八年级 · 度量几何学
所示, 图中的 $\angle 1=$

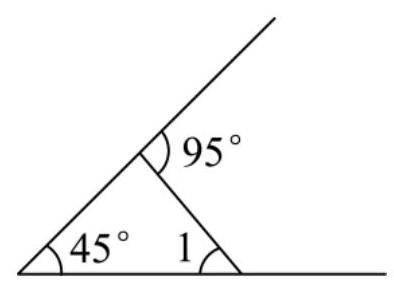
答案: 50